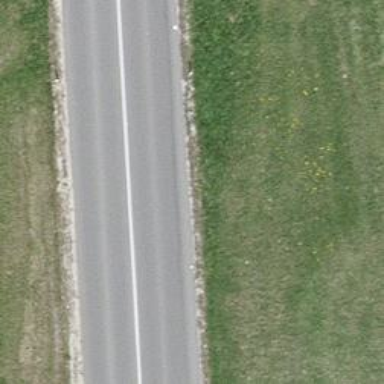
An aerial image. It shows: Secondary road with asphalt surface.